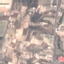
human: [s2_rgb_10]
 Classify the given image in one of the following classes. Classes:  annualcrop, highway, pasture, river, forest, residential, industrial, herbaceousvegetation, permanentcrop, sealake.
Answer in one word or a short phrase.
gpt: PermanentCrop